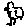
Label: bird